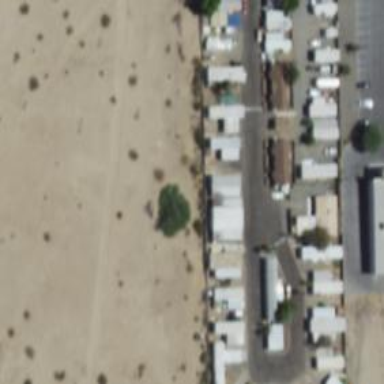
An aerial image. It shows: Mobile residential area.